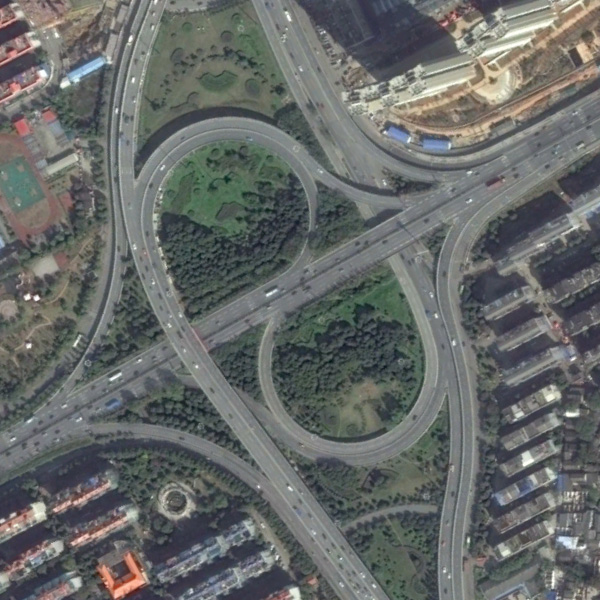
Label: Viaduct